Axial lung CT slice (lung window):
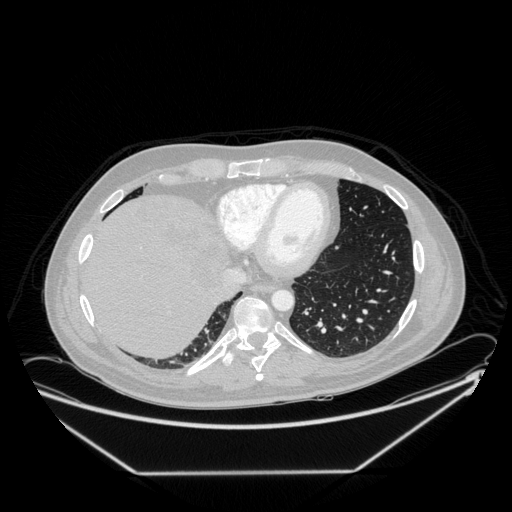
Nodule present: yes
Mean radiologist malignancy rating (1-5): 2